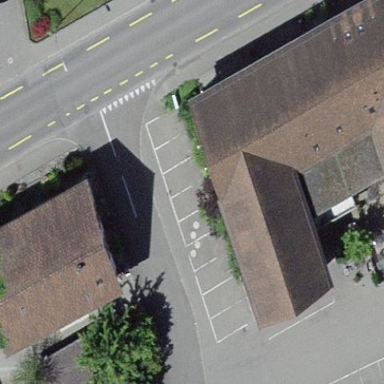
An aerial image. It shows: Parking area with surface.